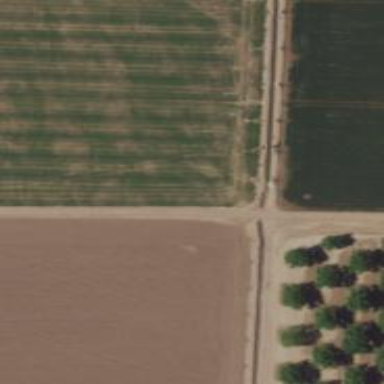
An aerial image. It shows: Irrigation culvert tunnel for service purposes.